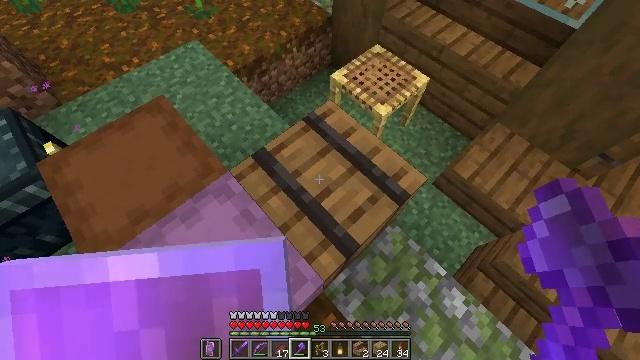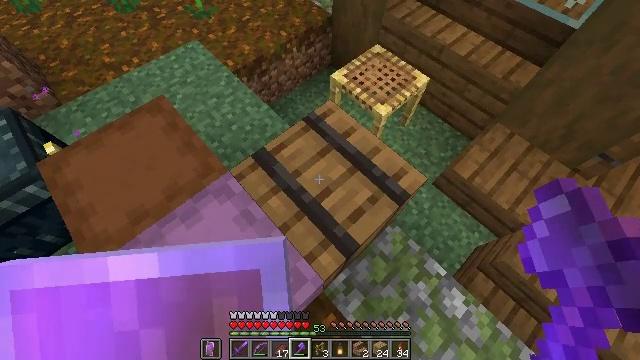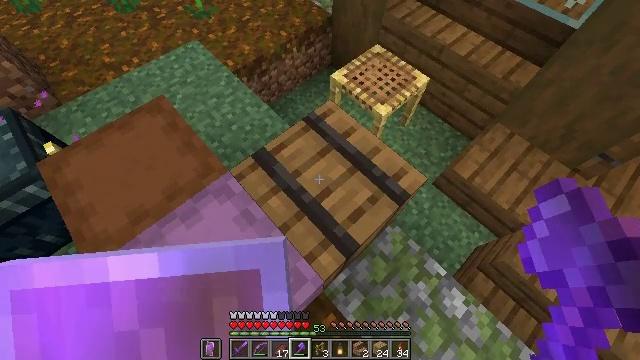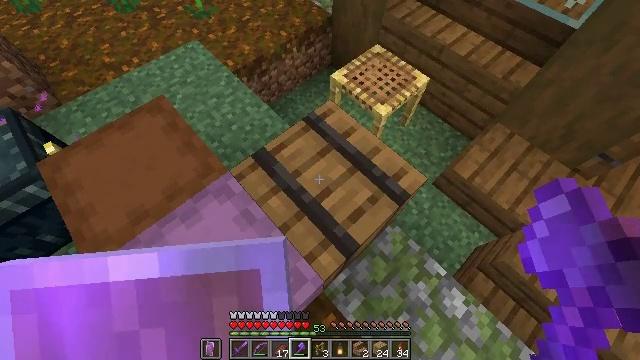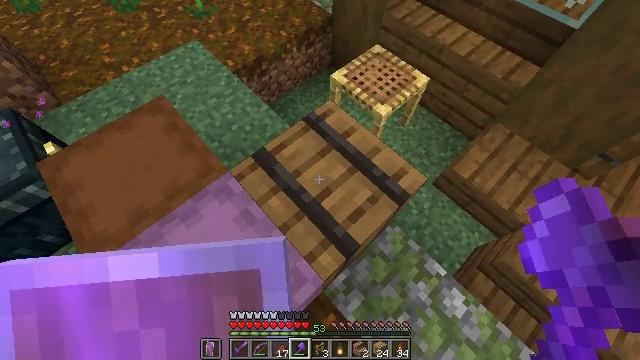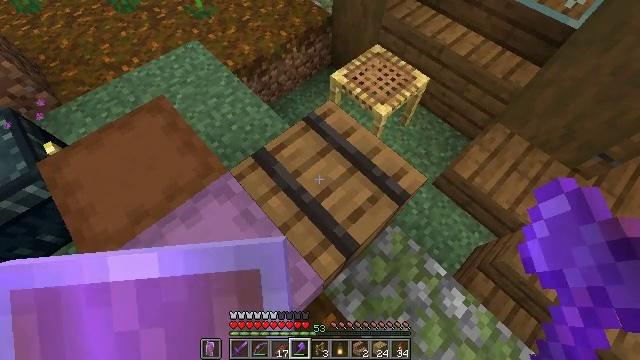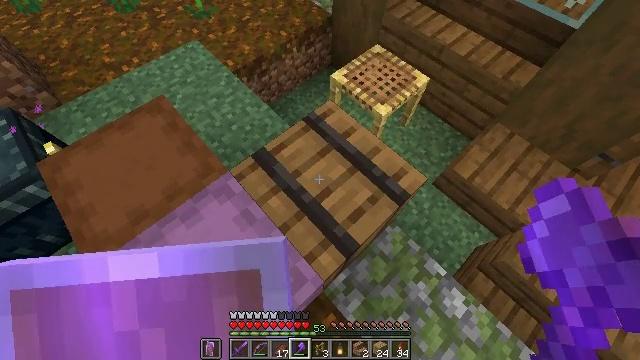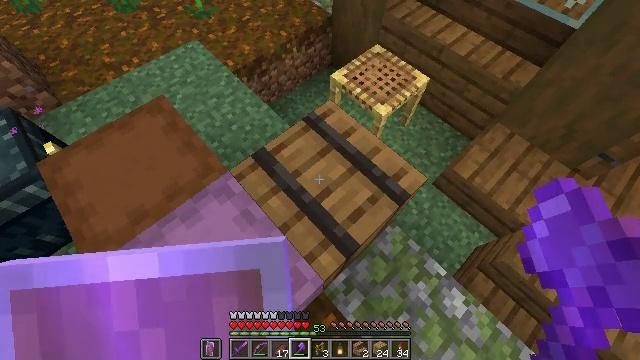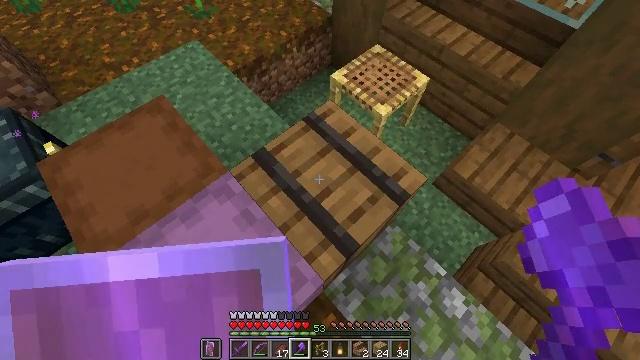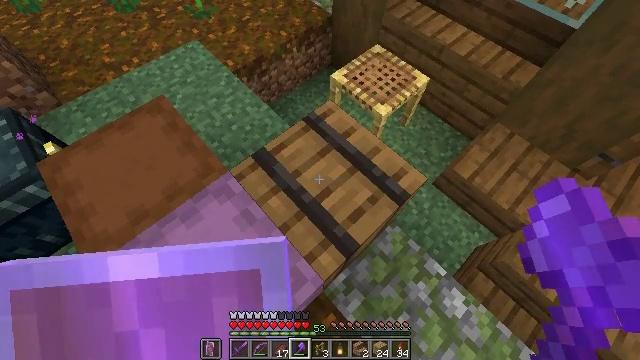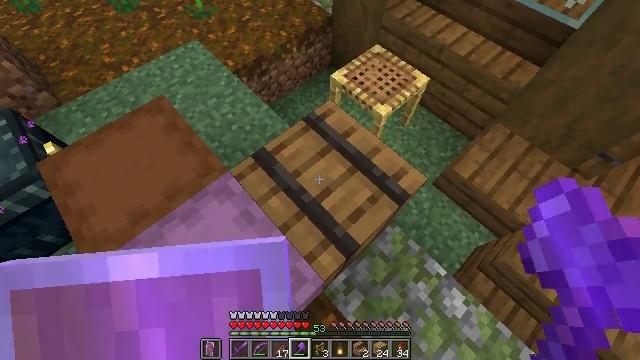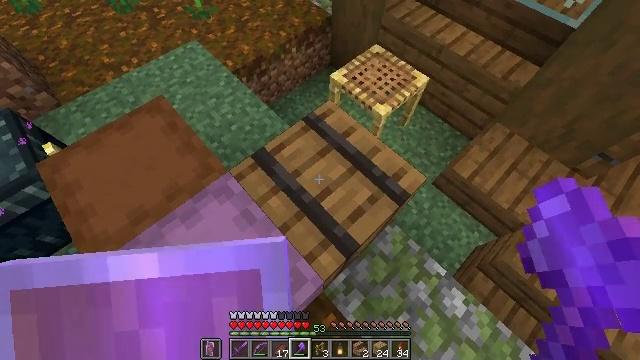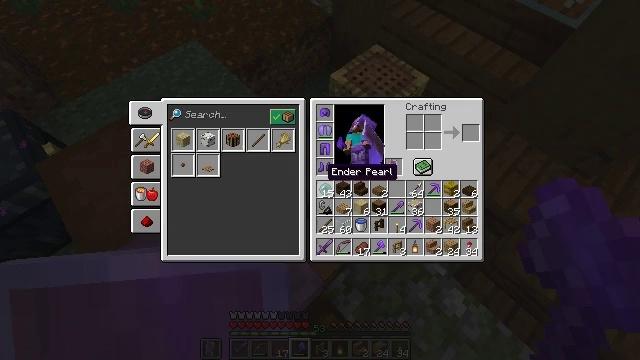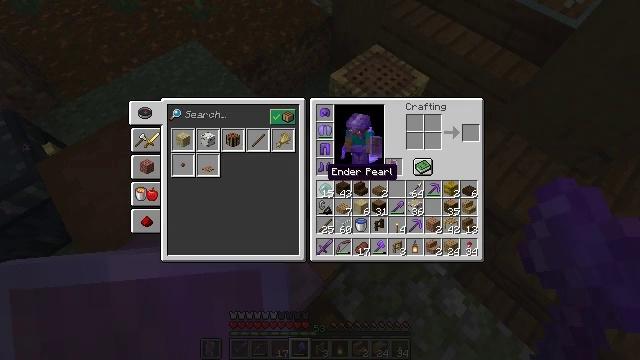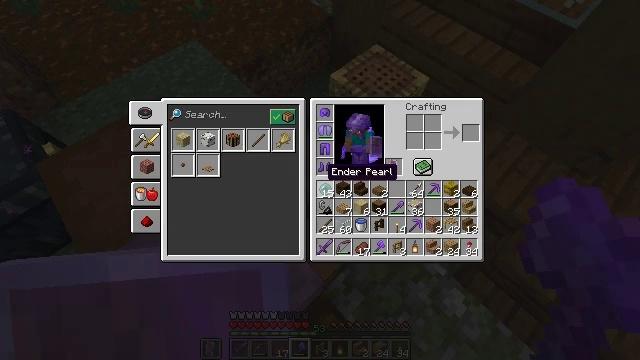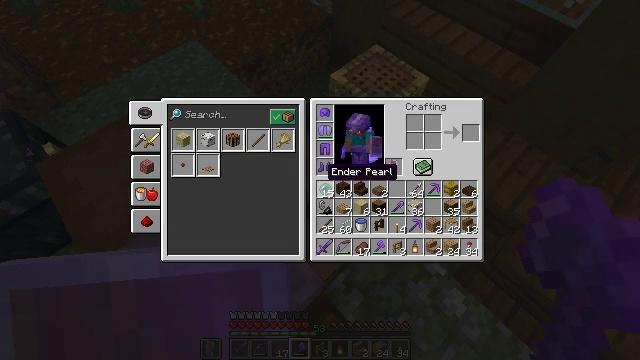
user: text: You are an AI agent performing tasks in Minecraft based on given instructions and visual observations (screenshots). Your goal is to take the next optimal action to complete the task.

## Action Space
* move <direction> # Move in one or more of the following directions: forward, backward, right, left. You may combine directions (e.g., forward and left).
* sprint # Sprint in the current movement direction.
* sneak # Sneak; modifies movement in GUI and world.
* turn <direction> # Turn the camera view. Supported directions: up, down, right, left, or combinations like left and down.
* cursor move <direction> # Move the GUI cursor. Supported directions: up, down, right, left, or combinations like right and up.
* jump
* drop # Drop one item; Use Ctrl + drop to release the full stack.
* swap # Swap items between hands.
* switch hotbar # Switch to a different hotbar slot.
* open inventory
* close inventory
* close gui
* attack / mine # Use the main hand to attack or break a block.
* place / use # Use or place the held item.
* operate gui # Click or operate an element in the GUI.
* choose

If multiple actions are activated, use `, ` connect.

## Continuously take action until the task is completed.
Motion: motion action
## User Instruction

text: Craft glass pane by arranging glass blocks in the crafting table.
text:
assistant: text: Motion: no_op
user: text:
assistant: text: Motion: no_op
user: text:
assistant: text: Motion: no_op
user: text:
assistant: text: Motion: no_op
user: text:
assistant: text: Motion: no_op
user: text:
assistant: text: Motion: no_op
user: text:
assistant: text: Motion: no_op
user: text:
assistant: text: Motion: no_op
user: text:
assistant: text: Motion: no_op
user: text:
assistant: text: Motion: no_op
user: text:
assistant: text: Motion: no_op
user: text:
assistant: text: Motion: open inventory
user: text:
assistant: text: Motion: open inventory
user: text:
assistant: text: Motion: open inventory
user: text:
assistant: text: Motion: no_op
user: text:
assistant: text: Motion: no_op
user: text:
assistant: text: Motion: no_op
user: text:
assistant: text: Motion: no_op
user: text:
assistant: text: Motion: no_op
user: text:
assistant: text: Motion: no_op
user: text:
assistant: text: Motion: no_op
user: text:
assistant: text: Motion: no_op
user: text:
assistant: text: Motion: no_op
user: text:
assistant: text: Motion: no_op
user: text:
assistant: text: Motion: no_op
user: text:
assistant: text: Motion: no_op
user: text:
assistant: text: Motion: no_op
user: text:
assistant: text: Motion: turn right
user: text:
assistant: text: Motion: turn right and up
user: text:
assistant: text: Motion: move forward, turn right and up